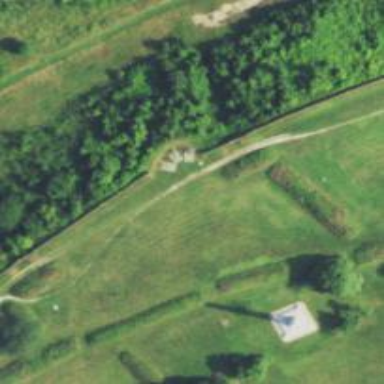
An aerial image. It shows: Historic cannon.